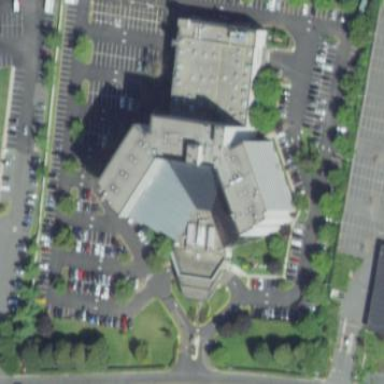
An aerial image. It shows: Close-up view of roof of building.